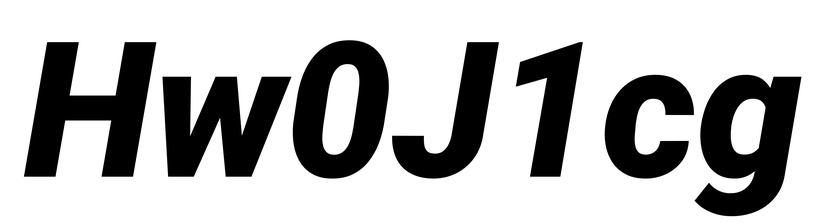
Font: Roboto-Italic_Black_Italic